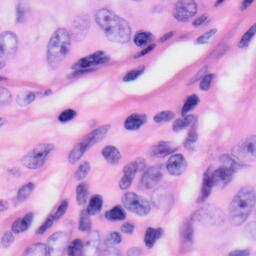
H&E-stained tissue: Skin